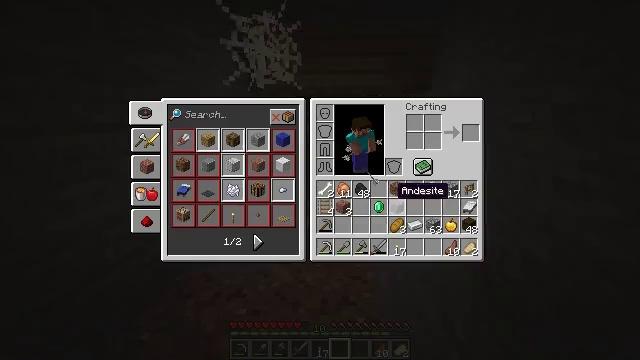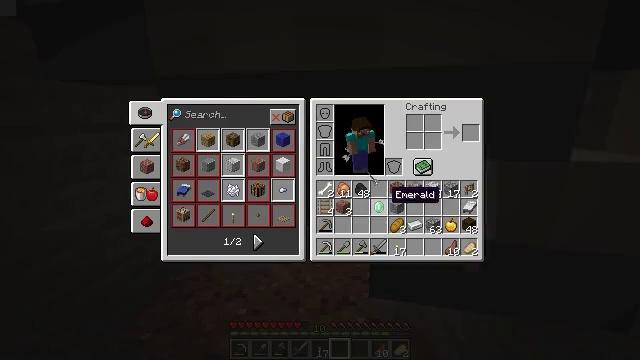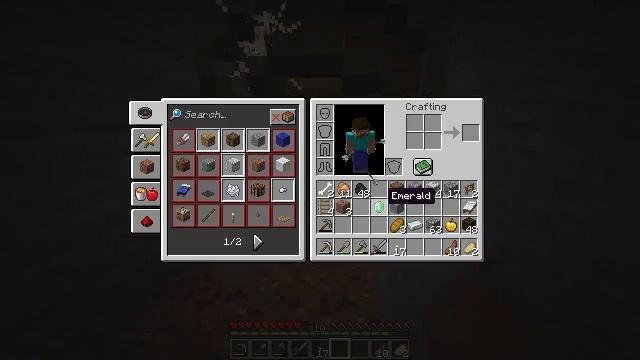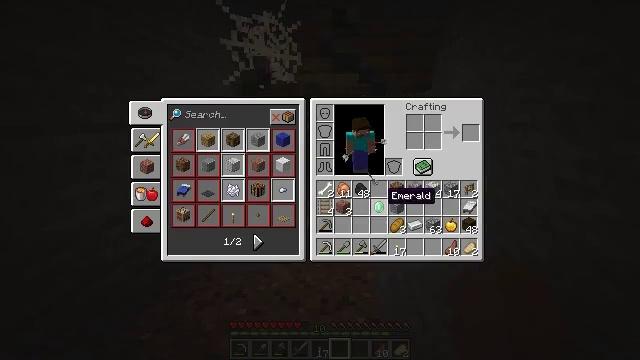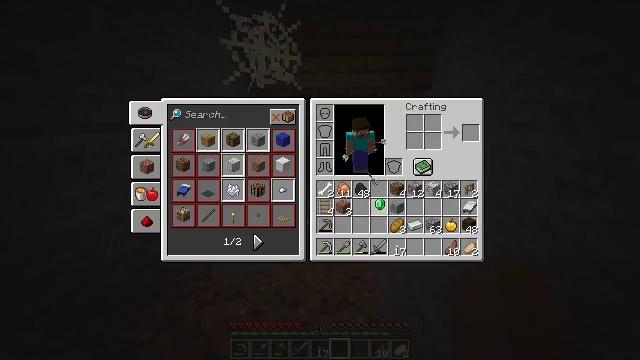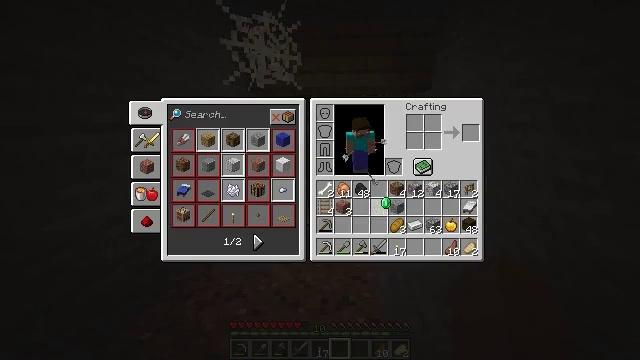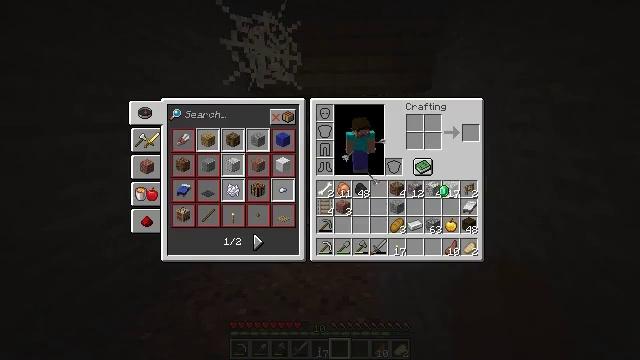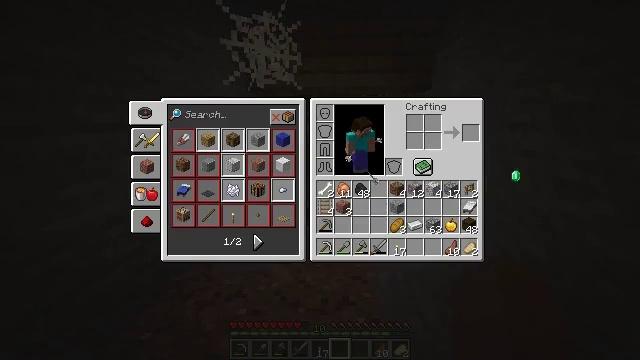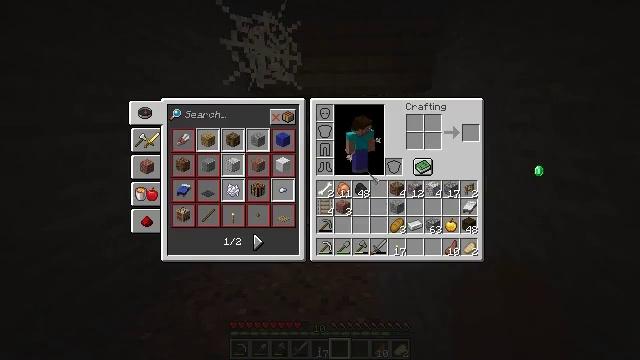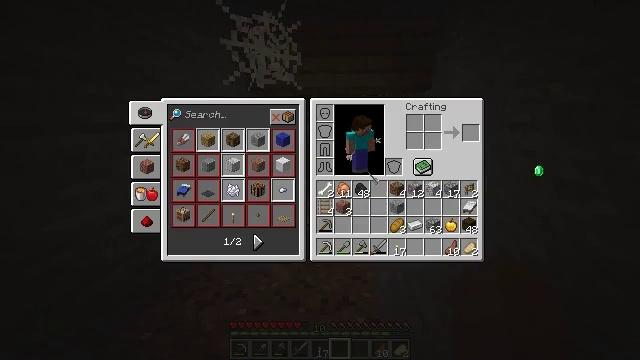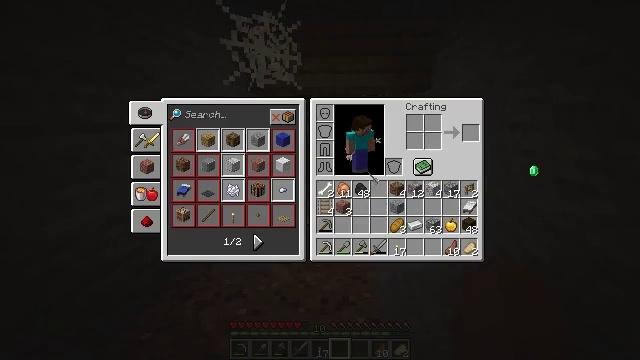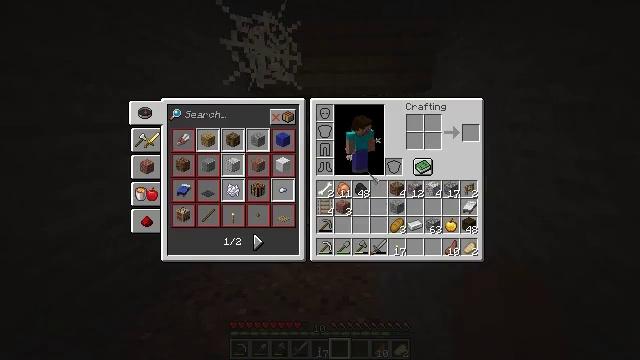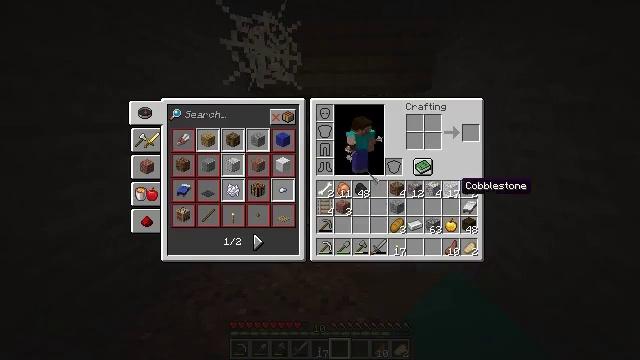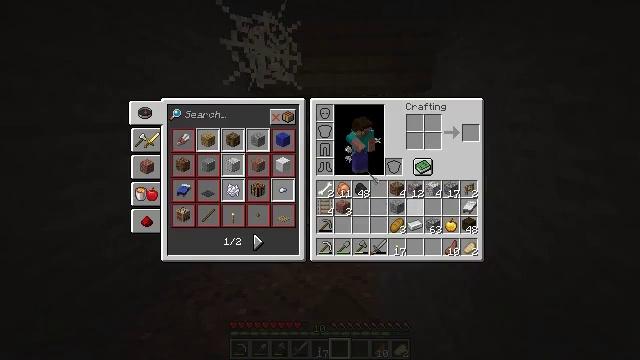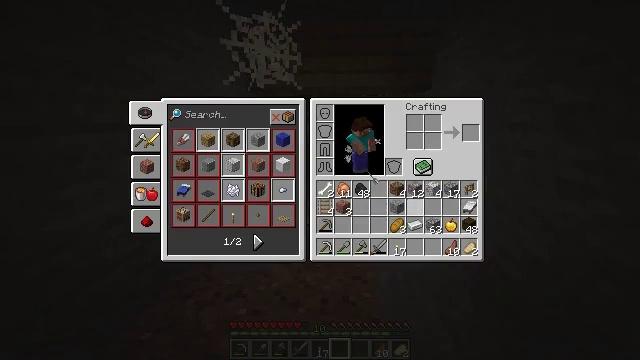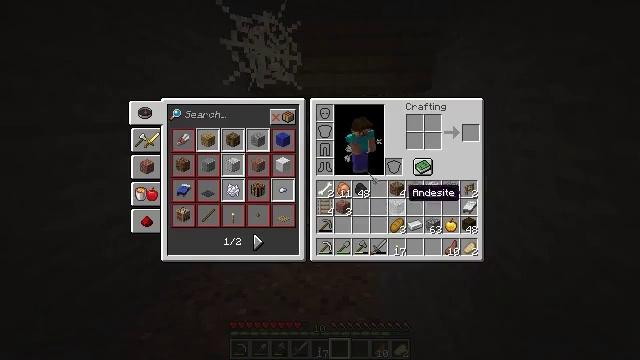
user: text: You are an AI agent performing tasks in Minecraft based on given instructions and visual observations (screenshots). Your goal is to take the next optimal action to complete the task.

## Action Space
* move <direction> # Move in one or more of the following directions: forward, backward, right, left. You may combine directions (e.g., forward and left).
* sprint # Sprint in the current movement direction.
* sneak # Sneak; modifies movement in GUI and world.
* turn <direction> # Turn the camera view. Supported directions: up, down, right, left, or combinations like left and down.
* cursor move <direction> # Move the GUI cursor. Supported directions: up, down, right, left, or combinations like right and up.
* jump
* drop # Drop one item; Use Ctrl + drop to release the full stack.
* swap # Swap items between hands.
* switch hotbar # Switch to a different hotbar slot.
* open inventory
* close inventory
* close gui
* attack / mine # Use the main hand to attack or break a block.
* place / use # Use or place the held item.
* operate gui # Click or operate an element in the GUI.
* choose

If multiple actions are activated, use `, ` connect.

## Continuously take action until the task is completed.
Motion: motion action
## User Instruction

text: Drop an emerald.
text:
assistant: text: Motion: open gui
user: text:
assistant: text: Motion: no_op
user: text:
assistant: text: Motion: no_op
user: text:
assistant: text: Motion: operate gui
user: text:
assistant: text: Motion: operate gui
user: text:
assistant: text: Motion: cursor move right and up
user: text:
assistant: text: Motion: cursor move right and up
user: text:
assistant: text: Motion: cursor move right, operate gui
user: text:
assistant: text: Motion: operate gui
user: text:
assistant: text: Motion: operate gui
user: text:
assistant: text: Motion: cursor move left and down
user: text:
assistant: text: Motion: cursor move left and down
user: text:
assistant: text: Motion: cursor move left
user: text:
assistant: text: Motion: cursor move left
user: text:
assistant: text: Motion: no_op
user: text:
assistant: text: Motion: no_op